Aerial crown-view tile of a tropical tree (Barro Colorado Island, Panama), acquired 20241216:
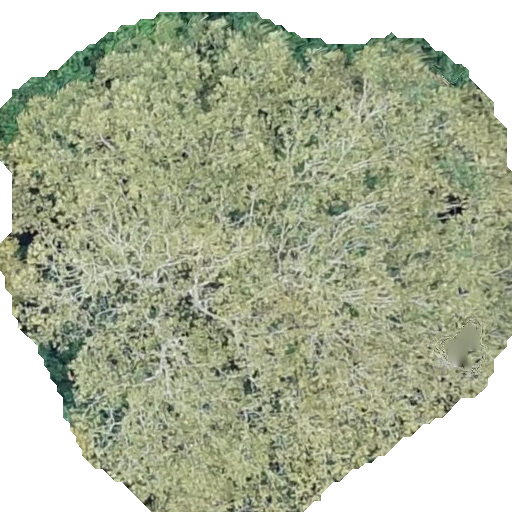
Species: Dipteryx oleifera
GBIF accepted scientific name: Dipteryx oleifera
Crown area: 302.588 m²